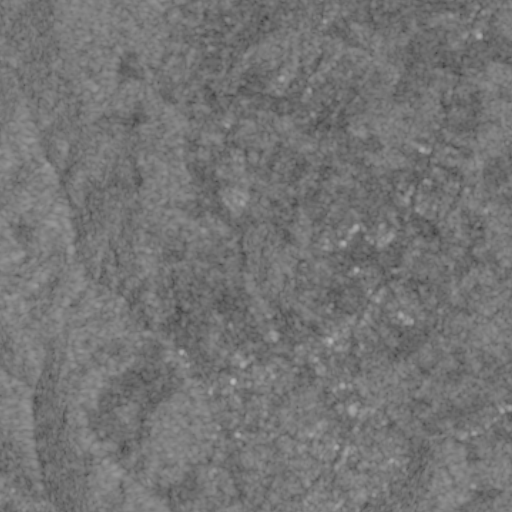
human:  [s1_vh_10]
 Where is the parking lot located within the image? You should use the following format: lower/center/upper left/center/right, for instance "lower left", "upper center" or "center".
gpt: The parking lot is located in the upper right of the image.
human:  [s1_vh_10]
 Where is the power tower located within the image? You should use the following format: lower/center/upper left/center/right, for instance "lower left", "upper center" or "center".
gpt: There is no power tower in the image.

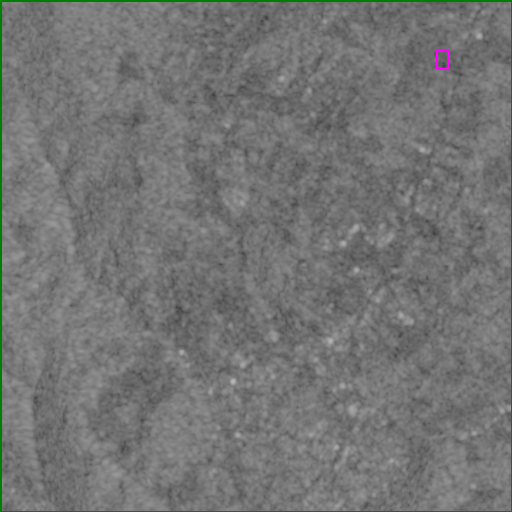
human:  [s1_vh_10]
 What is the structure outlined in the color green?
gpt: The structure outlined in green is a crop field.
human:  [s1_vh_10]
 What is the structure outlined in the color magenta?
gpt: The structure outlined in magenta is a park.
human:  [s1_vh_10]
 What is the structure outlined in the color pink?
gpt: There is no pink outline.